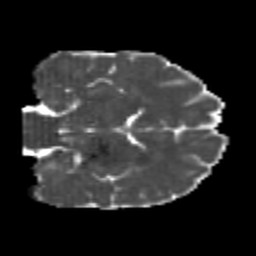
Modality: MD
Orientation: coronal
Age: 21
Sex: male
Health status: healthy
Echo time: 0.074 s